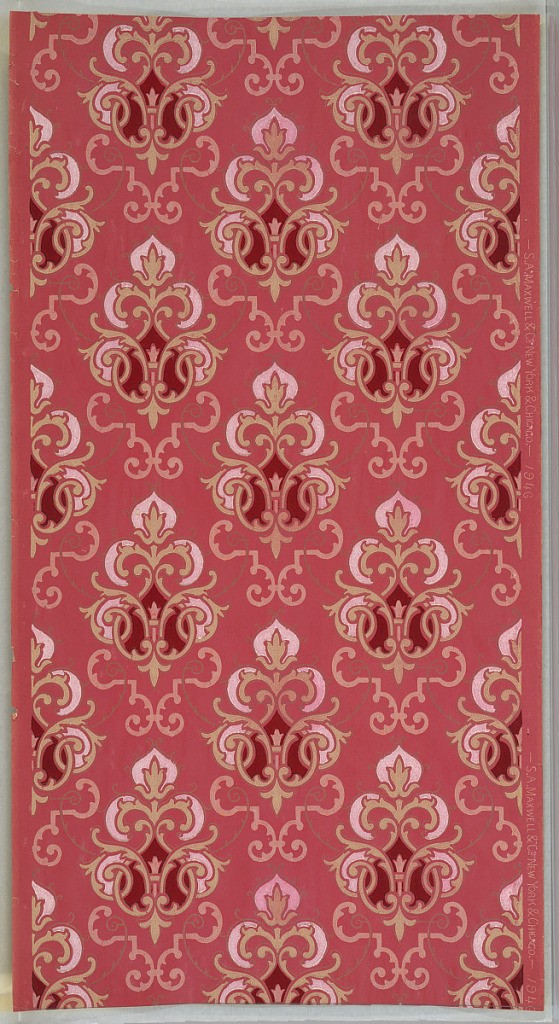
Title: Sidewall
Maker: Maxwell & Co., S.A., Chicago, Illinois, USA
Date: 1905–1915
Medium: Machine-printed paper, liquid mica
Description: Staggered foliate medallions connected by thin foliate scrolls. Ground is dark pink. Printed in white, red, pink, yellow, and gold mica. Printed in right selvedge: "S. A. Maxwell & Co. New York & Chicago" "1946"